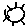
Label: sun